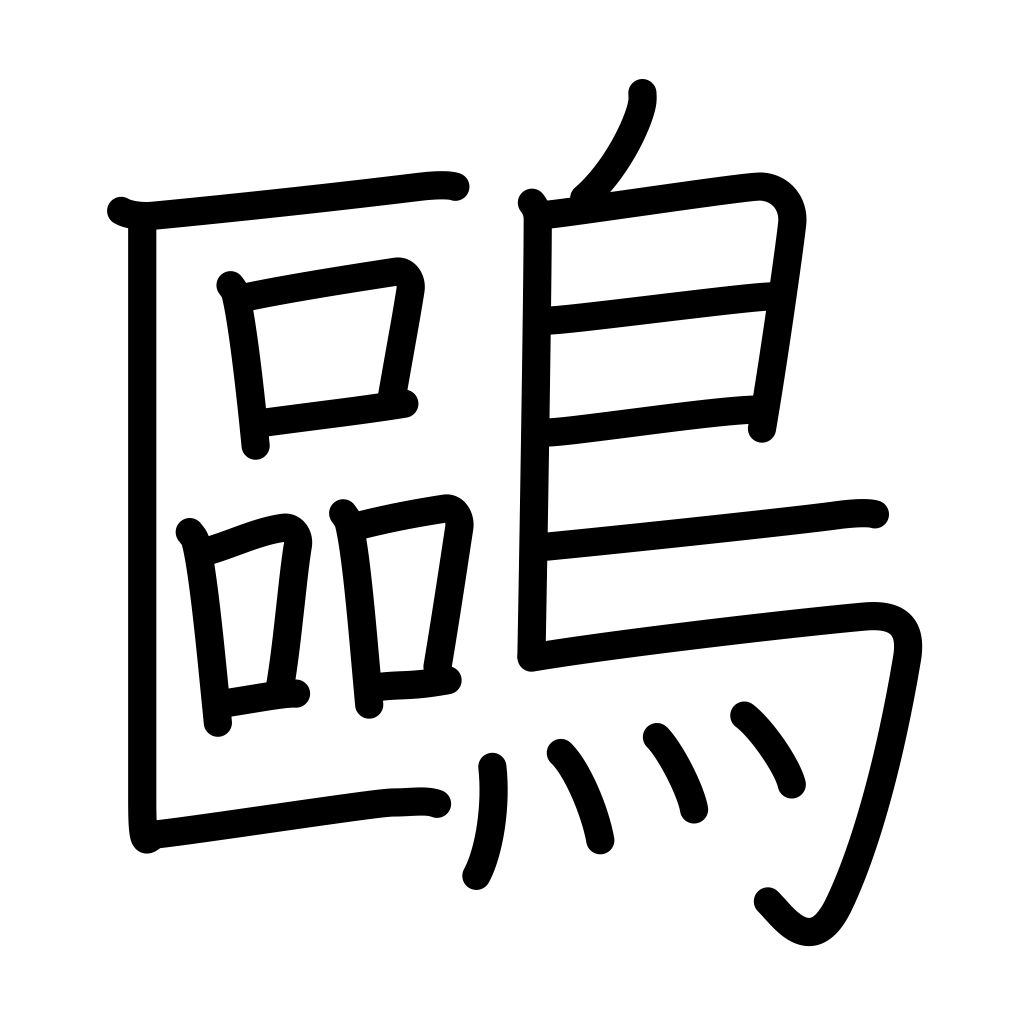
Meaning: seagull, tern